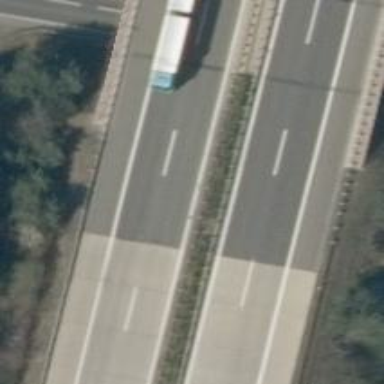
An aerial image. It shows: Motorway bridge with asphalt surface.